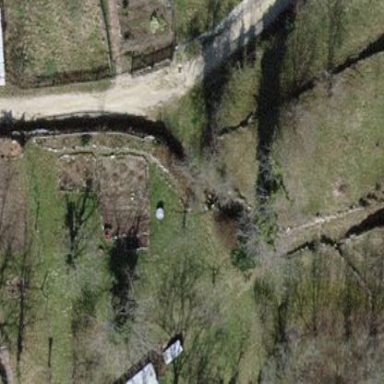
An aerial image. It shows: Garden enclosed by fence.